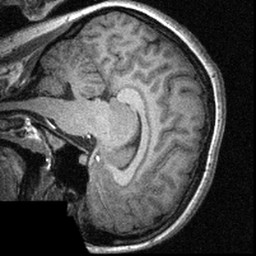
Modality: T1w
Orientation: sagittal
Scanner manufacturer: siemens
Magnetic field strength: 3 T
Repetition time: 1.57 s
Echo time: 0.00304 s